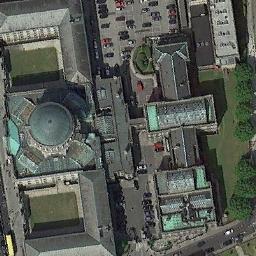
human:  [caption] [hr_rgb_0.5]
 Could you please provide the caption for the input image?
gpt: This is a church with a square in the middle .

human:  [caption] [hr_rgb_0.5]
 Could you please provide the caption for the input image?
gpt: A gray rectangular roof with a cross-shaped roof, A rounded church on a rectangular main house, And green roads and cars around it .

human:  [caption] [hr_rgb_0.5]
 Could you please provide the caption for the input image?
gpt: There is a church with a blue circular roof in the middle of the grass with a parking lot beside .

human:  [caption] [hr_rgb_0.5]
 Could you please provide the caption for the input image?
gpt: The church with a green circular dome and a parking lot is next to it .

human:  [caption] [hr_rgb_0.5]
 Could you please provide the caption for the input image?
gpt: A church with a green dome is beside many buildings on urban area .